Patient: sex M, age 70
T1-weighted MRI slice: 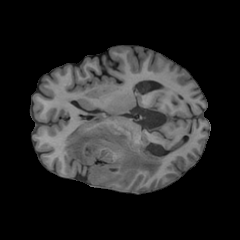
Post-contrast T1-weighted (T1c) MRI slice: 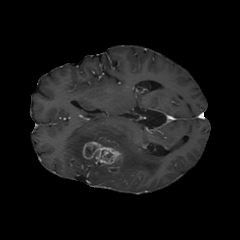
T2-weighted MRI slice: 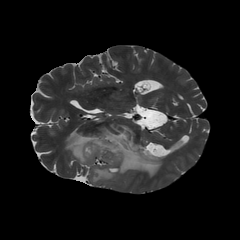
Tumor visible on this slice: yes
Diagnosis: Glioblastoma, IDH-wildtype
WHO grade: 4